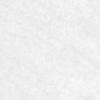
Label: no_change